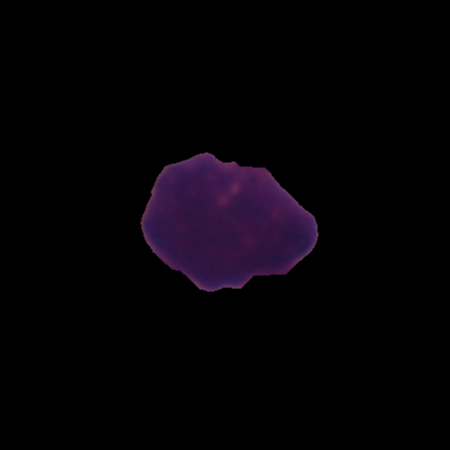
Label: healthy